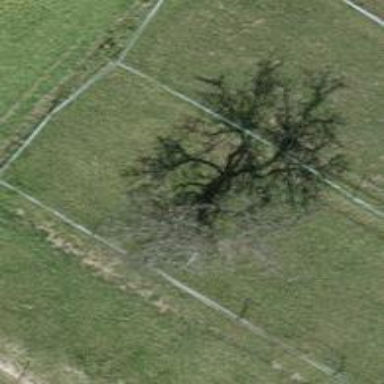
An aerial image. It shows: Urban area featuring tree as natural element.